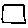
Label: square